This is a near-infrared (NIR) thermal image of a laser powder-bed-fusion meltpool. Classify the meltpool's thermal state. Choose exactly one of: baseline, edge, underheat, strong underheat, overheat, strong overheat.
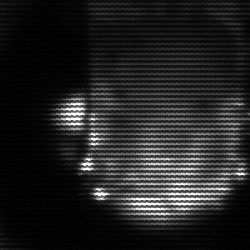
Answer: baseline